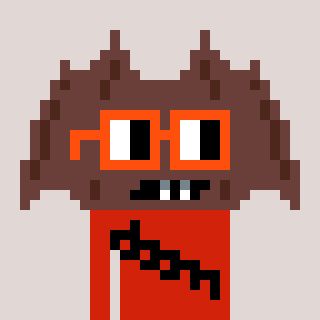
a pixel art character with square orange glasses, a bat-shaped head and a red-colored body on a warm background